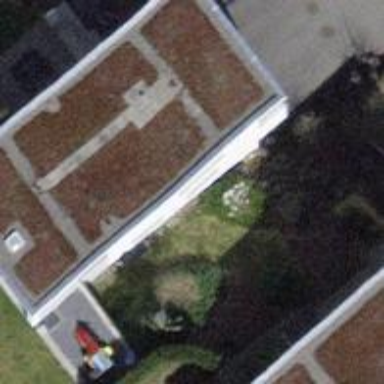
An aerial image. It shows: Detached building with flat roof.